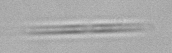
Label: Pseudo-nitzschia